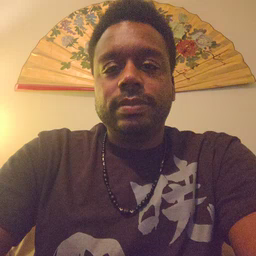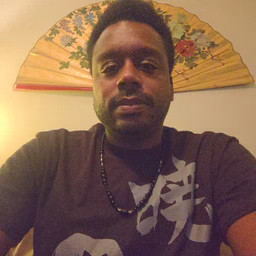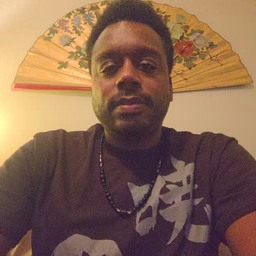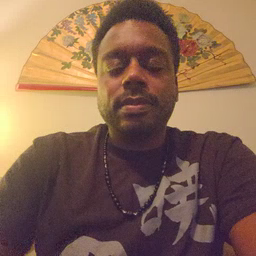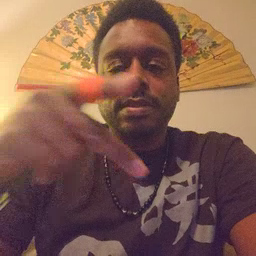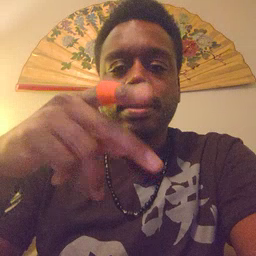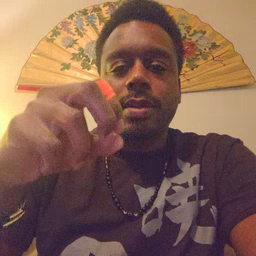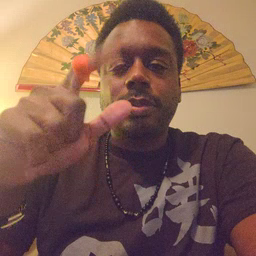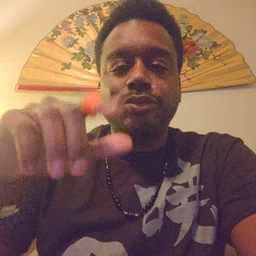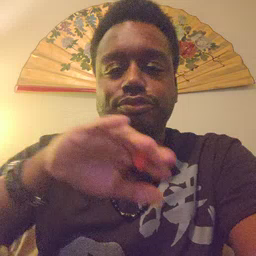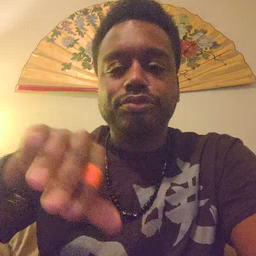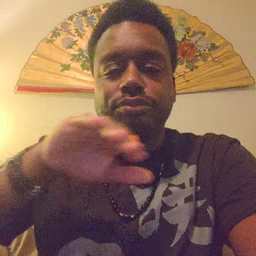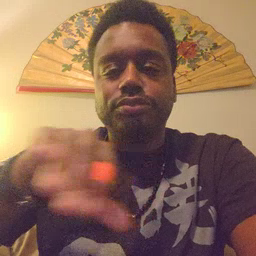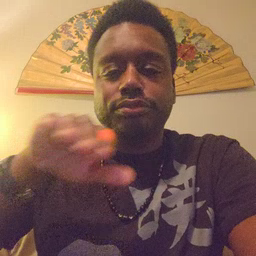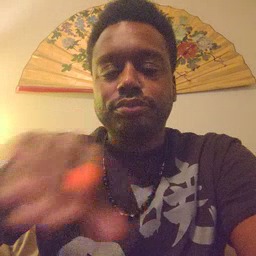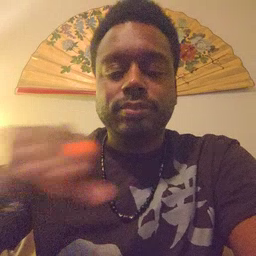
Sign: pool